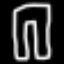
Label: pants